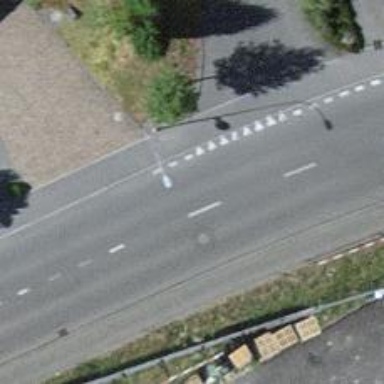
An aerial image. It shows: Tertiary road with asphalt surface and separate sidewalks on both sides.